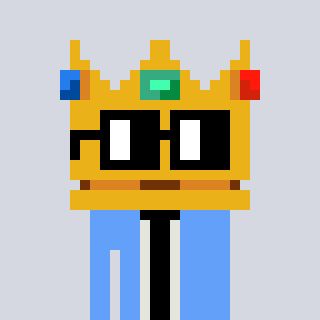
a pixel art character with square black glasses, a crown-shaped head and a blue-colored body on a cool background